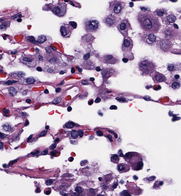
Tumor epithelial tissue: yes
Tumor-associated stroma tissue: no
Normal tissue: no